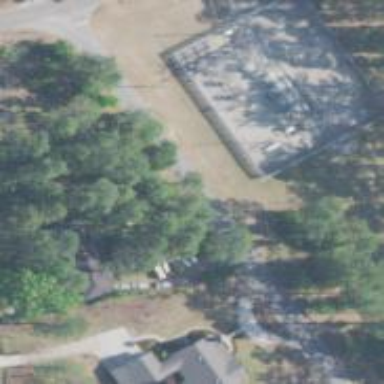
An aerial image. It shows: Distribution level power substation surrounded by fence.